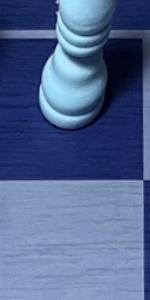
Label: Empty